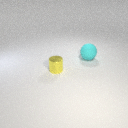
large cyan rubber sphere to the right of small yellow metal cylinder